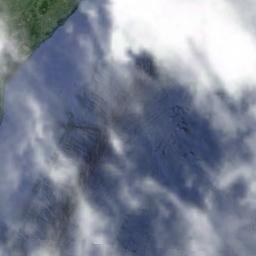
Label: cloud